Question: I'm trying to do some things on the ActionBar in Android.
I've already added new items in the right side of the action bar.
How can I change the left side of the action bar? I want to change the icon and the text, and I want to add a "Back Button" in the action bar for the other screens

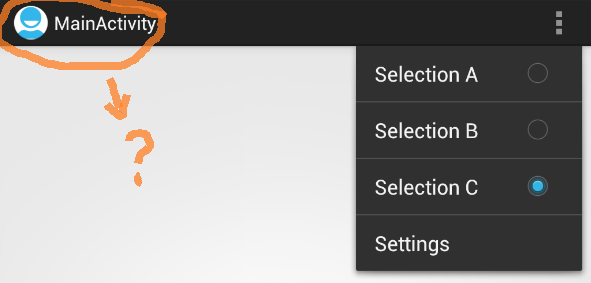
Answer: This is very simple to accomplish
If you want to change it in code, call:
'''
setTitle("My new title");
getActionBar().setIcon(R.drawable.my_icon);
'''
And set the values to whatever you please.
Or, in the Android manifest XML file:
'''
<activity android:name=".MyActivity"
android:icon="@drawable/my_icon"
android:label="My new title" />
'''
To enable the back button in your app use:
'''
getActionBar().setHomeButtonEnabled(true);
getActionBar().setDisplayHomeAsUpEnabled(true);
'''
The code should all be placed in your 'onCreate' so that the label/icon changing is transparent to the user, but in reality it can be called anywhere during the activity's lifecycle.